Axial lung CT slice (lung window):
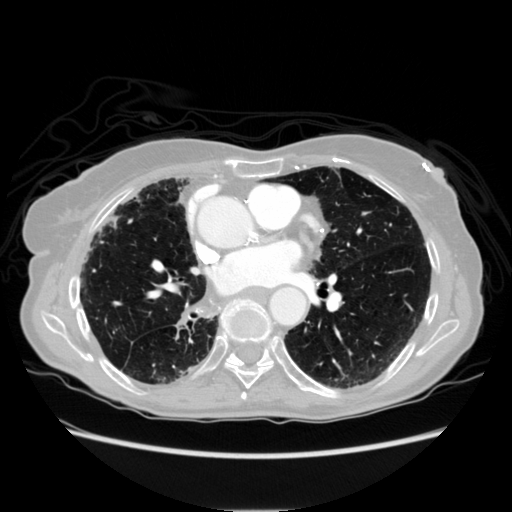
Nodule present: no